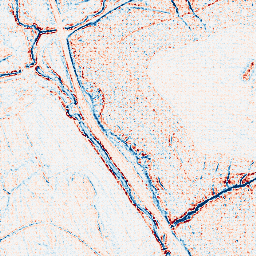
Category: edge_preserving
Decomposition family: bilateral
Decomposition parameters: d: 5
sigma_color: 25
sigma_space: 75
Upsampling method: sinc_hamming
Upsampling parameters: scale: 4
kernel_size: 4
Upsampling scale: 4